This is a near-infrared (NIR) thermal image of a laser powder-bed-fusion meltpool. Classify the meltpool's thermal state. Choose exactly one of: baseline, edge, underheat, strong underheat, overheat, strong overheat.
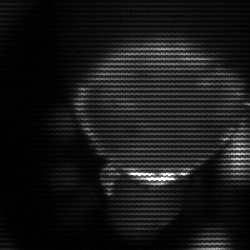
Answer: edge